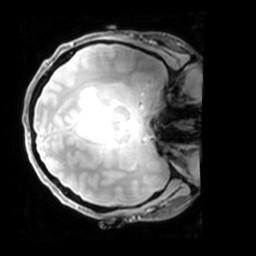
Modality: PDw
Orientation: axial
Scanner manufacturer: philips
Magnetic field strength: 7 T
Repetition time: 0.008 s
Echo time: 0.001974 s